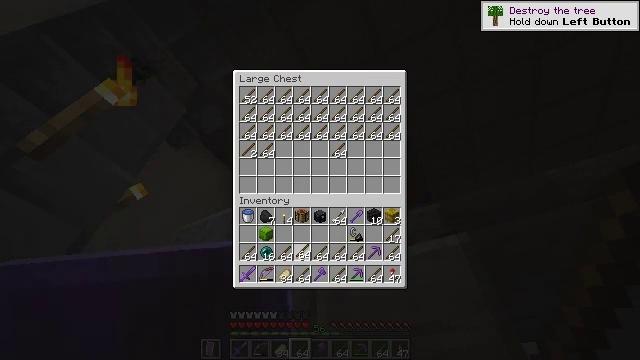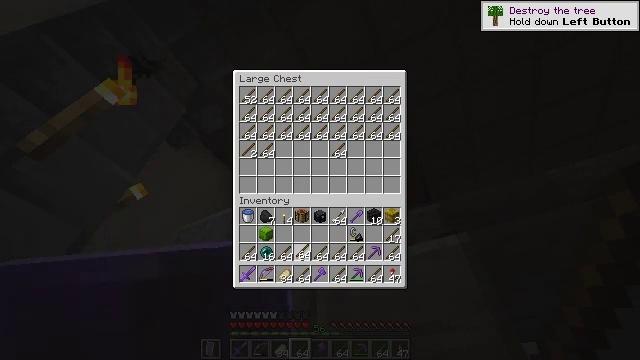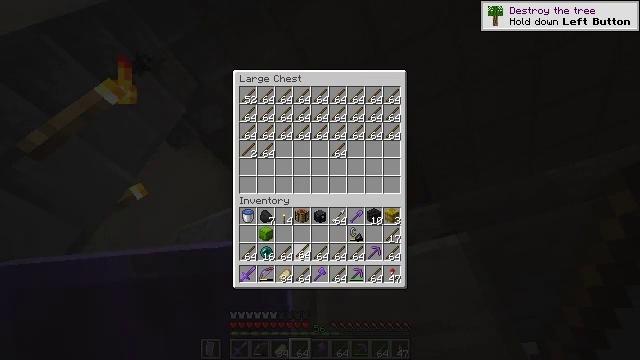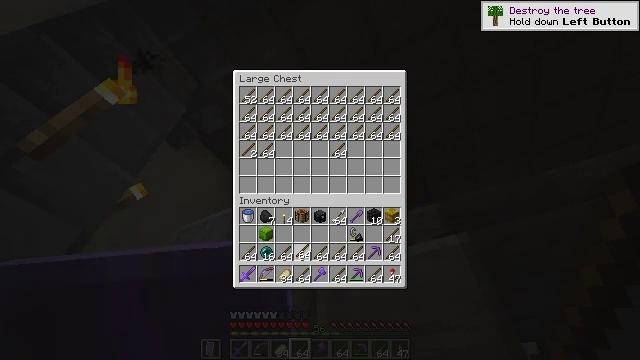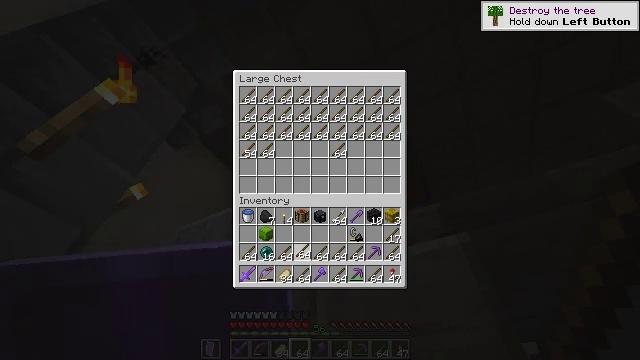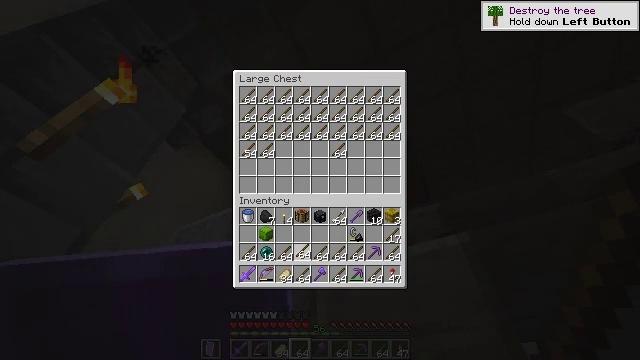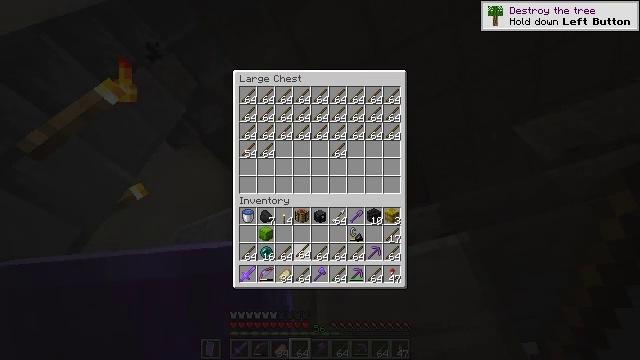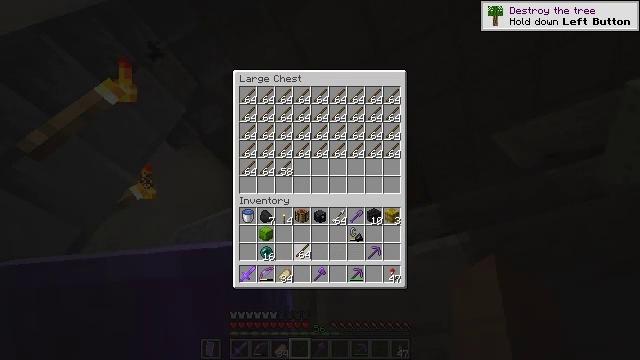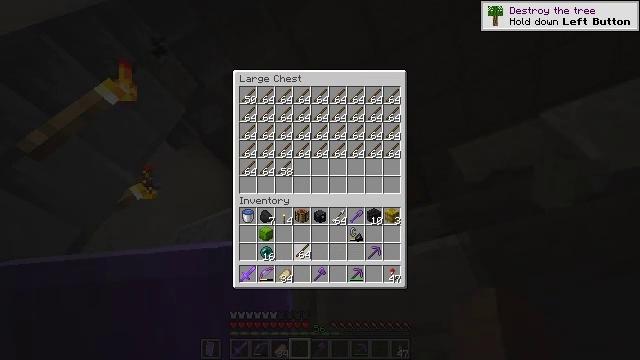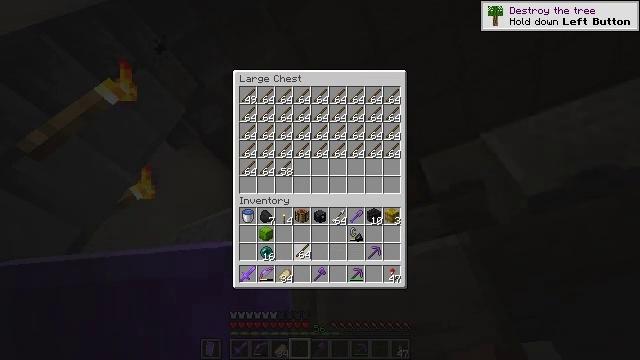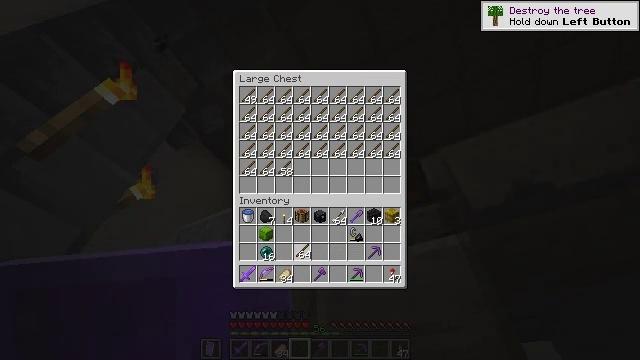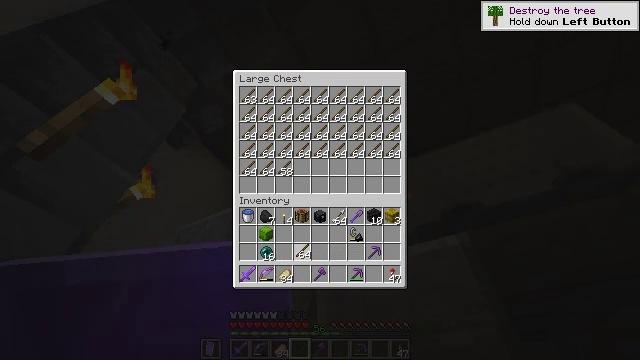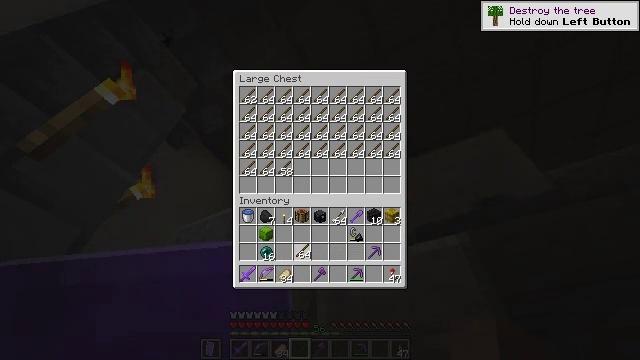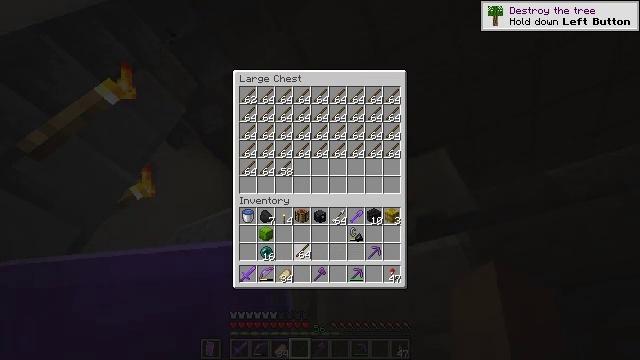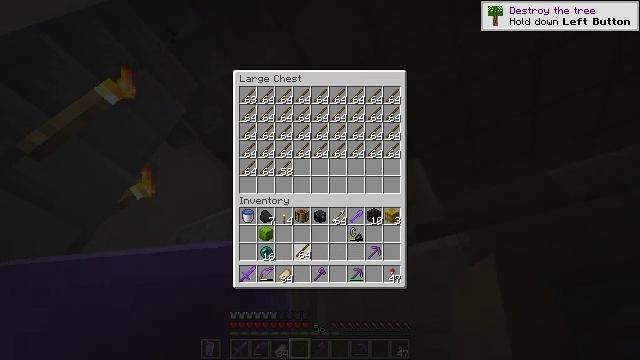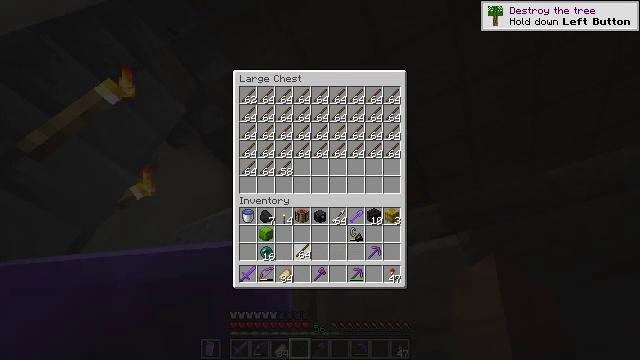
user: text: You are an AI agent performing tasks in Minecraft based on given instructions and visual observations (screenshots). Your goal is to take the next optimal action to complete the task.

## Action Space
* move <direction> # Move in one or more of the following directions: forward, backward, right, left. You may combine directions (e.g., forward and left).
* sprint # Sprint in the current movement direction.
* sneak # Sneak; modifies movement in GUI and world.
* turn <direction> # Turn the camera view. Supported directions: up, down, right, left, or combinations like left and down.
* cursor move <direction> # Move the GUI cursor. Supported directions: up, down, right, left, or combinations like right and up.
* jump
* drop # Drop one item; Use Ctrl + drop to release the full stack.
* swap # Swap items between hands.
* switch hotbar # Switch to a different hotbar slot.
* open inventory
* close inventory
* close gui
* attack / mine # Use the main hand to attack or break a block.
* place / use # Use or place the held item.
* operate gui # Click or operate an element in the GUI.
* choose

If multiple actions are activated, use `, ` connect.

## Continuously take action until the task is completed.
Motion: motion action
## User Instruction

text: Smash the lime shulker box to carry it in your inventory.
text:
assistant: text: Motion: sneak, attack / mine
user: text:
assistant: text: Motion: sneak, attack / mine
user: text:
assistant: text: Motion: sneak, attack / mine
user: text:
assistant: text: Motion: sneak
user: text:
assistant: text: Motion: sneak, attack / mine
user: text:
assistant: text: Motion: sneak, attack / mine
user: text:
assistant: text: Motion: sneak
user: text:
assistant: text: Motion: sneak, attack / mine
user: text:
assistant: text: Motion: sneak, attack / mine
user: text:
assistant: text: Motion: sneak, attack / mine
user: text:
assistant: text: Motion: sneak
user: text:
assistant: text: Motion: sneak, attack / mine
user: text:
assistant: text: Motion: sneak, attack / mine
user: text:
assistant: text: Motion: sneak
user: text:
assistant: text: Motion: sneak
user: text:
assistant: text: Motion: sneak
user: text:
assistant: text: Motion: sneak
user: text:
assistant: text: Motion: no_op
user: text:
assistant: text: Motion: no_op
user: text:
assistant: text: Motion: no_op
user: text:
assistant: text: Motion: no_op
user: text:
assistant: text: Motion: no_op
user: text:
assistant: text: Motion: no_op
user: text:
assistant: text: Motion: no_op
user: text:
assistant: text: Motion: no_op
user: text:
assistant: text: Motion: no_op
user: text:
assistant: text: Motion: no_op
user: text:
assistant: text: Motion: no_op
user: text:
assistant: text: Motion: no_op
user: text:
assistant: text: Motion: no_op